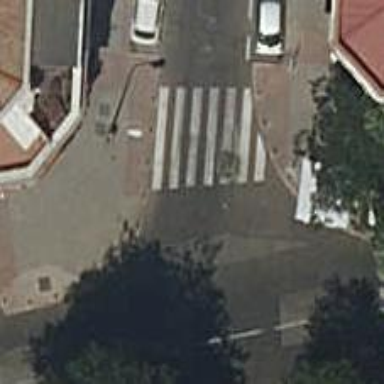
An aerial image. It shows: Uncontrolled crossing on the road.